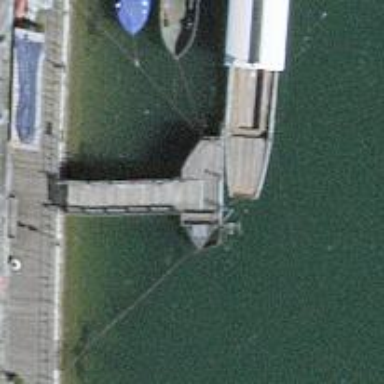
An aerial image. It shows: Ferry equipped with cable system.